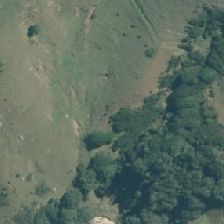
Land cover: low_producing_grassland